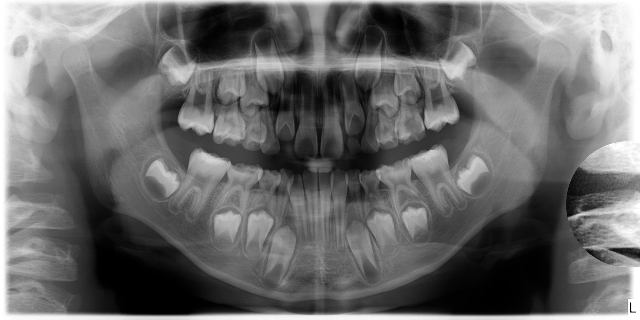
child